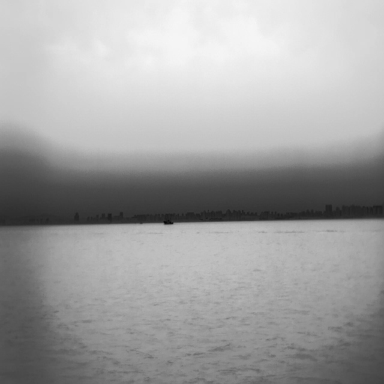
There is a bulk_carrier in the infrared image.